Field crop: maize
Growth stage: 2
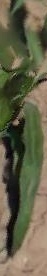
Species: maize